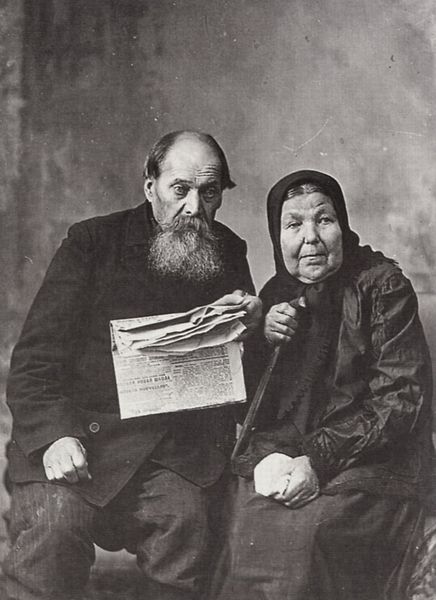
Titel: Ehepaar, Moskau
Künstler: Nikolaj Ivanovic Sviscov-Paola
Schlagwörter: mann, frau, schwarz, tuch, vollbart, portrait, stock, kopftuch, foto, ärmlich, schwarz weiß, zeitung, ehepaar, bäuerlich, blättern, ehebildnis, sitzernd